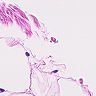
Metastatic tissue present: no